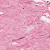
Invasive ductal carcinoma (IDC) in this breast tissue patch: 0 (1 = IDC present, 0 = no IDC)